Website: bh-photo
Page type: receipt
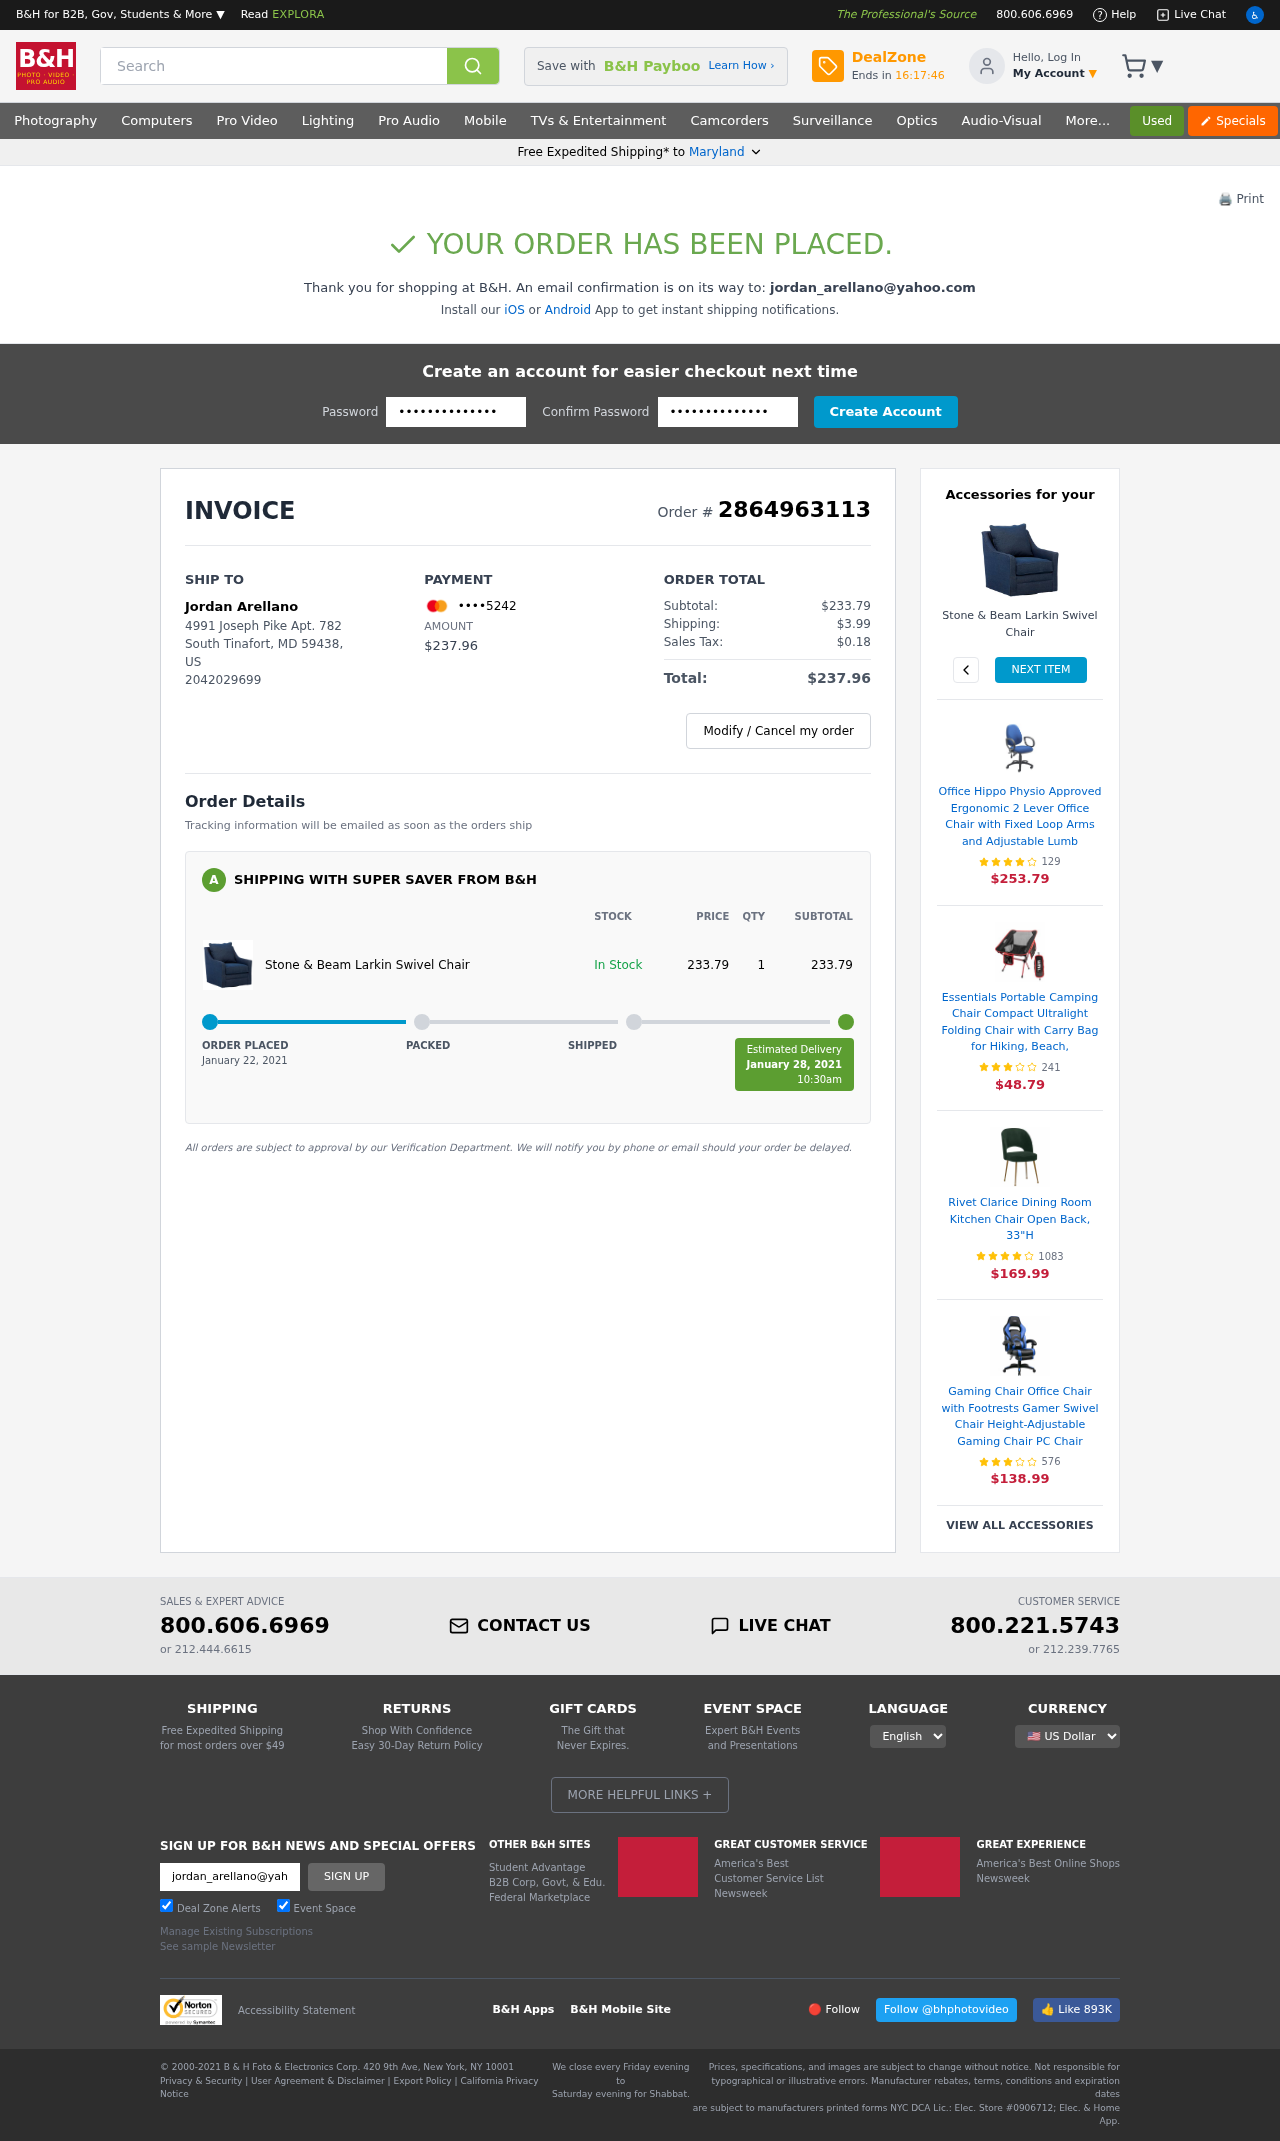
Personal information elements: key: PII_CARD_LAST4
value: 5242
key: PII_CITY
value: South Tinafort
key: PII_EMAIL
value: jordan_arellano@yahoo.com
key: PII_FULLNAME
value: Jordan Arellano
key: PII_PHONE
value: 2042029699
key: PII_POSTCODE
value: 59438
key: PII_STATE
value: Maryland
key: PII_STATE_ABBR
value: MD
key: PII_STREET
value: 4991 Joseph Pike Apt. 782
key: PII_COUNTRY_CODE
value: US
Product elements: key: PRODUCT1_NAME
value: Stone & Beam Larkin Swivel Chair
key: PRODUCT1_PRICE
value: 233.79
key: PRODUCT1_QUANTITY
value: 1
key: PRODUCT1_NAME2
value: Stone & Beam Larkin Swivel Chair
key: PRODUCT2_NAME
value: Office Hippo Physio Approved Ergonomic 2 Lever Office Chair with Fixed Loop Arms and Adjustable Lumb
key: PRODUCT2_NUM_RATINGS
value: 129
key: PRODUCT2_PRICE
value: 253.79
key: PRODUCT3_NAME
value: Essentials Portable Camping Chair Compact Ultralight Folding Chair with Carry Bag for Hiking, Beach,
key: PRODUCT3_NUM_RATINGS
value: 241
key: PRODUCT3_PRICE
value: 48.79
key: PRODUCT4_NAME
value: Rivet Clarice Dining Room Kitchen Chair Open Back, 33"H
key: PRODUCT4_NUM_RATINGS
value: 1083
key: PRODUCT4_PRICE
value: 169.99
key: PRODUCT5_NAME
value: Gaming Chair Office Chair with Footrests Gamer Swivel Chair Height-Adjustable Gaming Chair PC Chair
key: PRODUCT5_NUM_RATINGS
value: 576
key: PRODUCT5_PRICE
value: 138.99
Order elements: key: ORDER_ID
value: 2864963113
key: ORDER_TOTAL
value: $237.96
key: ORDER_SUBTOTAL
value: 233.79
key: ORDER_SUBTOTAL
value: $233.79
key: ORDER_SHIPPING_COST
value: $3.99
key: ORDER_TAX
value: $0.18
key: ORDER_DATE
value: January 22, 2021
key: ORDER_DELIVERY_DATE
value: January 28, 2021
Search elements: key: HEADER_SEARCH
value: Search